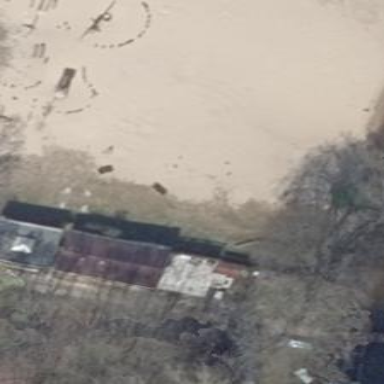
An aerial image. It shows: Playground located on sandy beach area. It is popular spot for swimming.